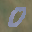
Label: 0